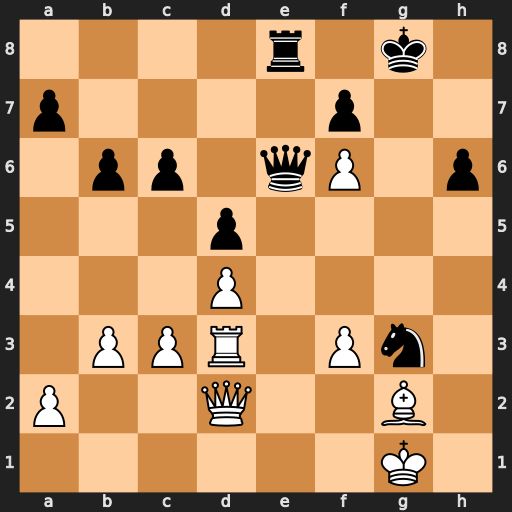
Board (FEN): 4r1k1/p4p2/1pp1qP1p/3p4/3P4/1PPR1Pn1/P2Q2B1/6K1
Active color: w
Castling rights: -
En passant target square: -
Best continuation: Qxh6 Qe1+ Kh2